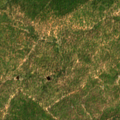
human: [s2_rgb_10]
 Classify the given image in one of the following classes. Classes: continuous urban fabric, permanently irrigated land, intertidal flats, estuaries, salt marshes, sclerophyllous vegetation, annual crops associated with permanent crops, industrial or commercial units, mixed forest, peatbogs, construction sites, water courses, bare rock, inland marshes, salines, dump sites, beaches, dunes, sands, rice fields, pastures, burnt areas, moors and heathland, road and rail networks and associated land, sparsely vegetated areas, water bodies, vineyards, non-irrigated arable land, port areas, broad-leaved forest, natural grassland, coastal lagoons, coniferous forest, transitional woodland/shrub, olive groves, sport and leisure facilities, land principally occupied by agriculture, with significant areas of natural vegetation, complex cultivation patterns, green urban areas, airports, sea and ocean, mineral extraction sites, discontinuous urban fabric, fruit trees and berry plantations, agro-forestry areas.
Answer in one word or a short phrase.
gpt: continuous urban fabric